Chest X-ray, PA view. Patient: 54 years old, sex M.
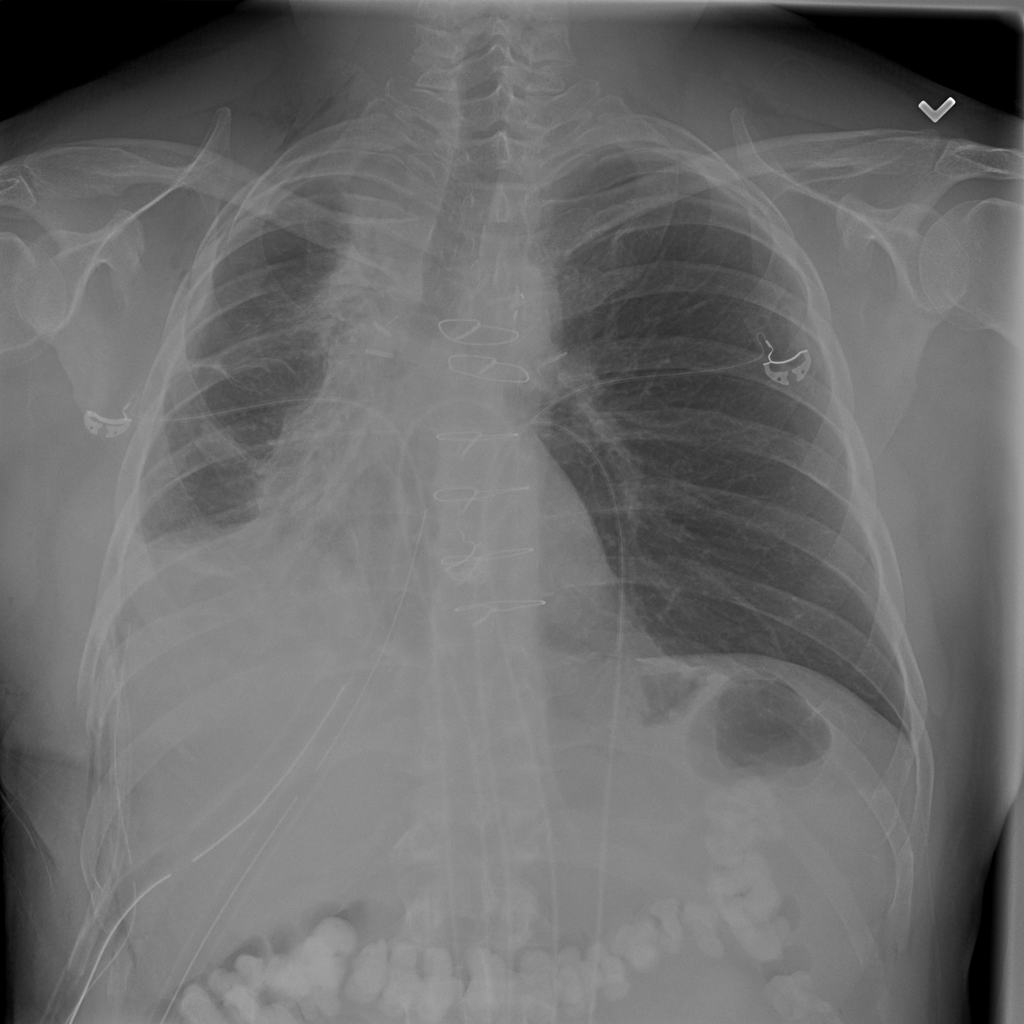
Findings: No Finding